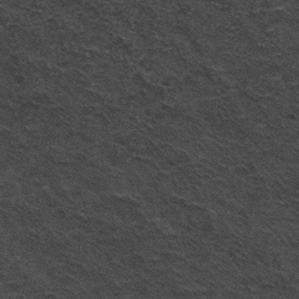
Label: frost